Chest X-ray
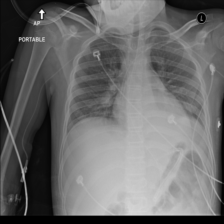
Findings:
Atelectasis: negative
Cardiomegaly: negative
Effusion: negative
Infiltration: negative
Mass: negative
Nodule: positive
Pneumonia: negative
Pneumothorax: negative
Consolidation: positive
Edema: negative
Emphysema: negative
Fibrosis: negative
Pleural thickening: negative
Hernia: negative